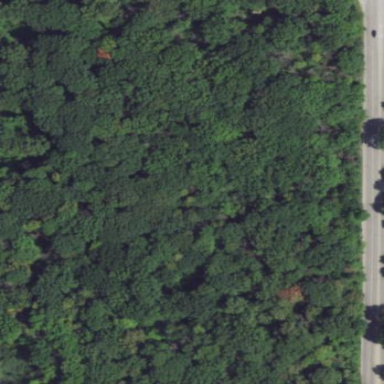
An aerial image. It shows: Mixed woodland area with various types of leaves.